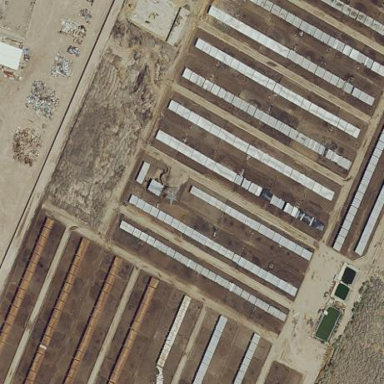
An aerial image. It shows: Feedlot within farmyard.